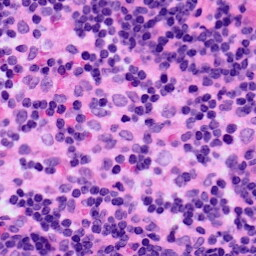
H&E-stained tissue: LymphNode